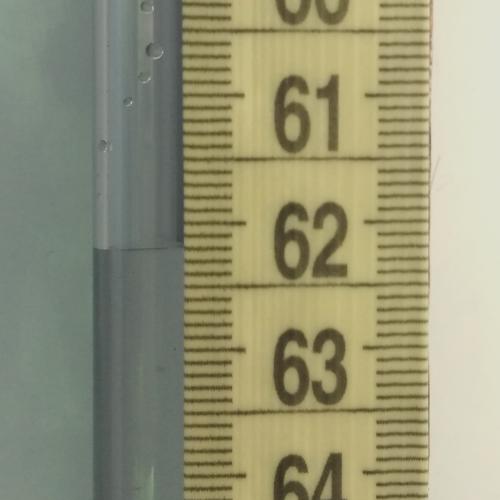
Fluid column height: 62.2 cm